Interaction volume radius: 5 \u00c5
Interaction volume height: 10 \u00c5
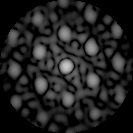
Disorder parameter: 0.4542